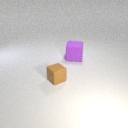
small brown rubber cube in front of large purple rubber cube